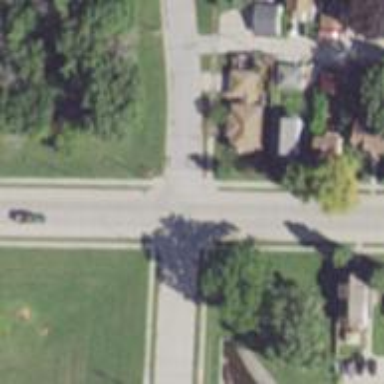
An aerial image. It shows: Asphalt footpath with unmarked crossing.